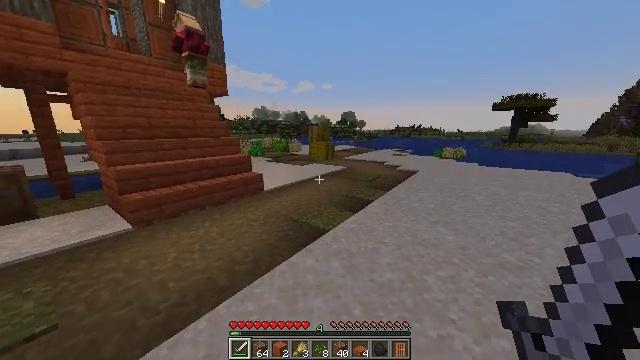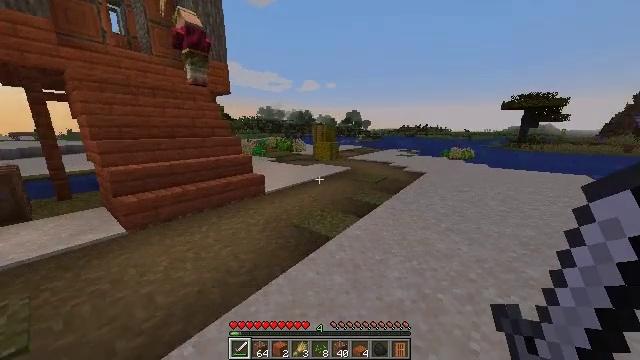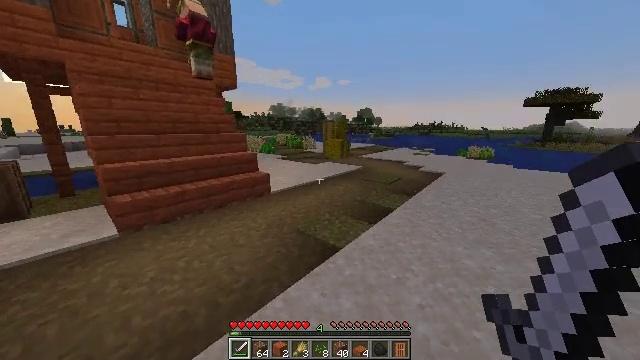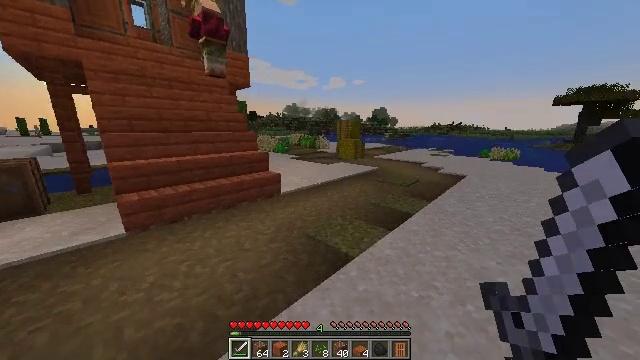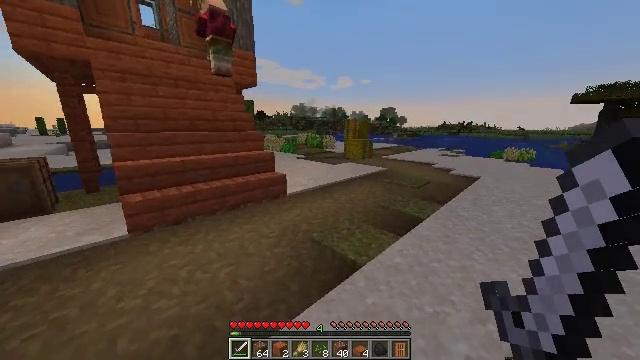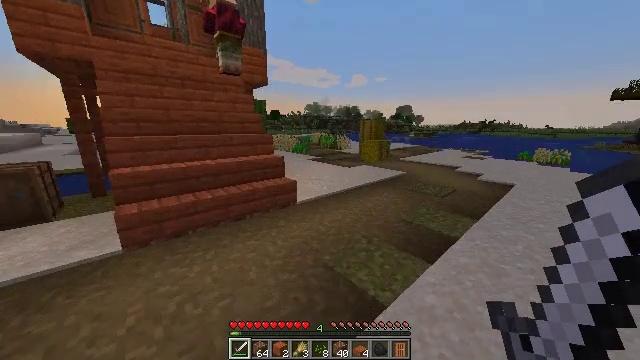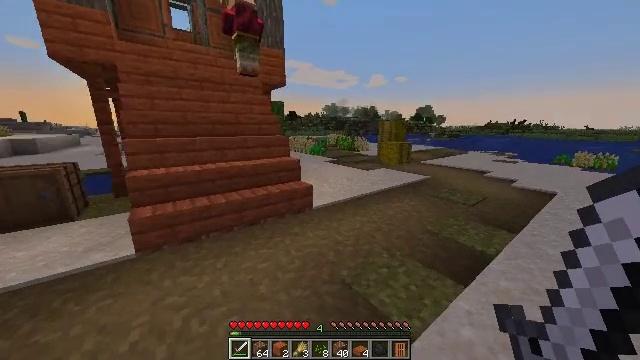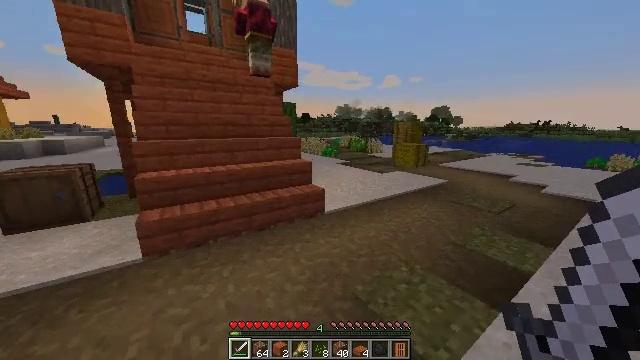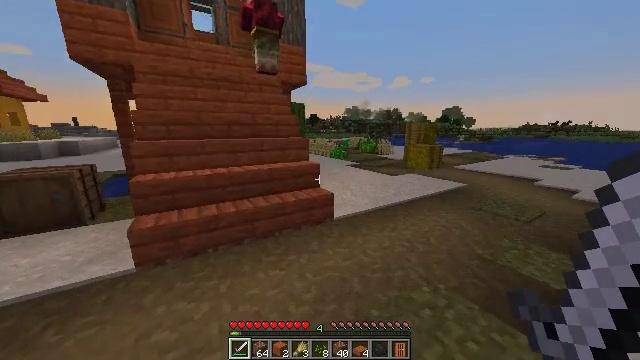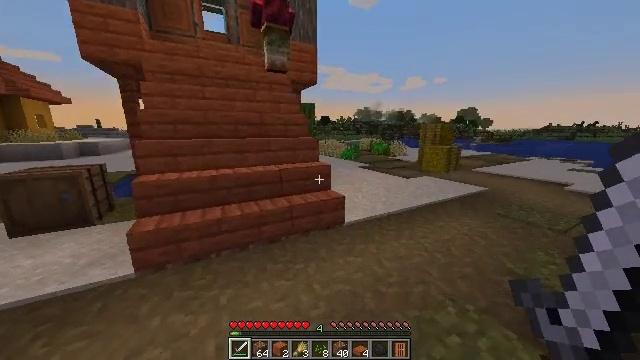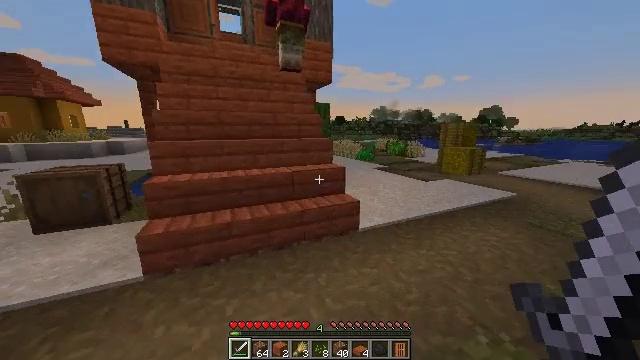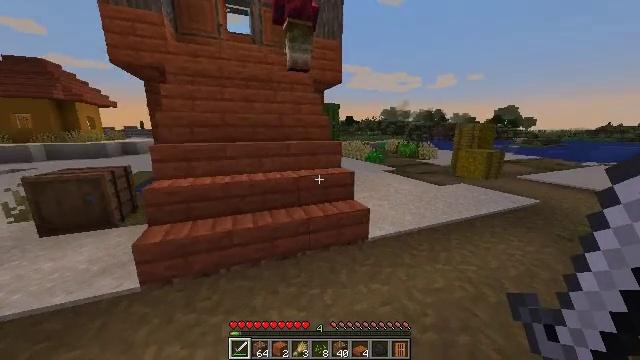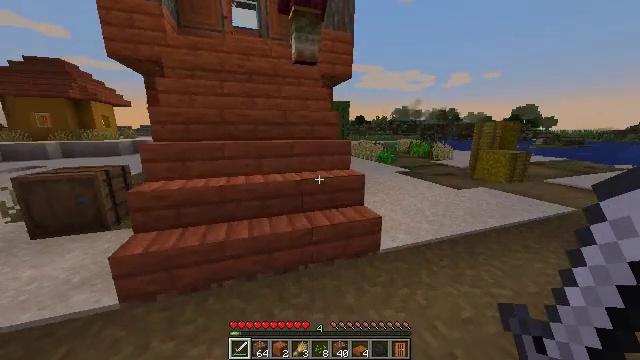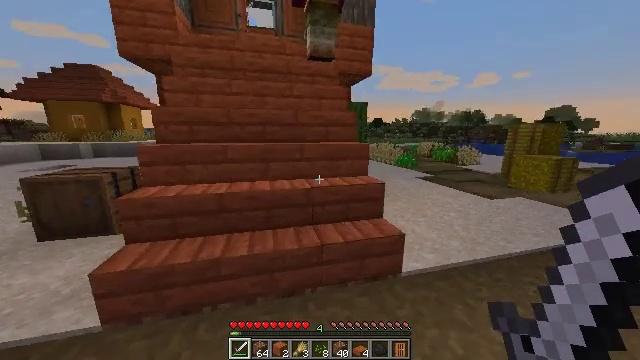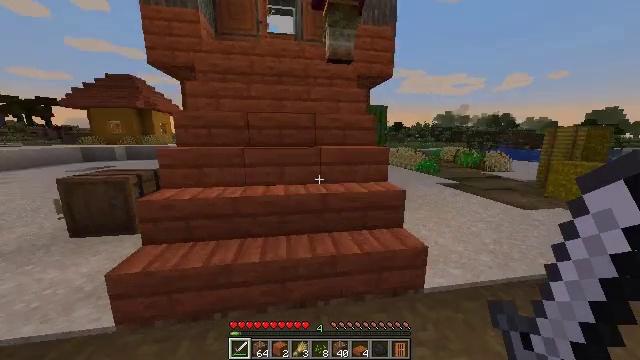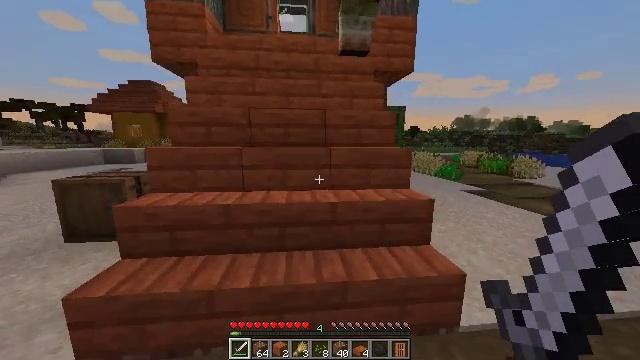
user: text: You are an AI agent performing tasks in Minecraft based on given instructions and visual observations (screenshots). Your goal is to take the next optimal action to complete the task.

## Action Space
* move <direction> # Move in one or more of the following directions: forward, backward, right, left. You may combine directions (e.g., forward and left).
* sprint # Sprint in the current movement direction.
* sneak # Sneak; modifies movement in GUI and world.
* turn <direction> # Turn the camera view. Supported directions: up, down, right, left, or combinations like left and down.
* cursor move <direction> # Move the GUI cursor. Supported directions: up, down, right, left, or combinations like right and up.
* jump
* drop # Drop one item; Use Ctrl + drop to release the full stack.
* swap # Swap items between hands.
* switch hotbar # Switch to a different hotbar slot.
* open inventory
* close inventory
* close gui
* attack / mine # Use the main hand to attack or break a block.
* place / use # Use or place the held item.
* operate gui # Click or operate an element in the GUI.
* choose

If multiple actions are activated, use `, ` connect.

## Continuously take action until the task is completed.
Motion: motion action
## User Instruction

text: Break the sand block.
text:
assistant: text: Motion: move forward, sprint, turn left
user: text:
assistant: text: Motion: move forward, sprint, turn left
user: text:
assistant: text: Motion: move forward, sprint, turn left
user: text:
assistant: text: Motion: move forward, sprint, turn left
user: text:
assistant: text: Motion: move forward, sprint, turn left
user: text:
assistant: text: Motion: move forward, sprint, turn left
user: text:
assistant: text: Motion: move forward, sprint, turn left
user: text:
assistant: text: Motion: move forward, sprint, turn left
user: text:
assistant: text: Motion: move forward, sprint, turn left
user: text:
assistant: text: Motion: move forward, sprint, turn left
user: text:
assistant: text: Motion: move forward, sprint, turn left
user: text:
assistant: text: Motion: move forward, sprint, turn left
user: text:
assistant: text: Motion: move forward, sprint, turn left
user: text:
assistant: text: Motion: move forward, sprint, turn left and up
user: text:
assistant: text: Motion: move forward, sprint, turn left
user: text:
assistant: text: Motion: move forward, sprint
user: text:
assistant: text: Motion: move forward, sprint
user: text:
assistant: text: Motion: move forward, sprint, turn left
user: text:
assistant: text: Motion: move forward, sprint, turn left
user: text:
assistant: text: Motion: move forward, sprint, turn left
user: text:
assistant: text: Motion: move forward, sprint, turn left
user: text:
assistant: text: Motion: move forward, sprint, turn left and up
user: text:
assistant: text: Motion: move forward, sprint
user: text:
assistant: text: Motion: move forward, sprint
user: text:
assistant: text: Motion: move forward, sprint
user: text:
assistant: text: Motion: move forward, sprint
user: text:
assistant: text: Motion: move forward, sprint
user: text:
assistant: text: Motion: move forward, sprint
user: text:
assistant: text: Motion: move forward, sprint
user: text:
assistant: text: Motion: move forward, sprint